Question: I would like to create an origami-like paper folding animation using WebGL or Canvas (no Flash!).
The effect I would like to reproduce is similar to the one in the <URL>.
A clear view of the final animation could be represented as follows for a cube:

I was trying to use <URL> library, but I couldn't find a way to animate a single face of a THREE.Mesh. I also tried simple CSS3 animation, but it would make very difficult to animate solid with more than 6 faces - as it is not possibile to create relationships between 2 or more faces.
Anyone can recommend other JS libraries? Or is there a way to achieve this with three.js?
Of course, it would be great if there could be a way to make it work just using canvas2d - but I think is pretty unlikely!
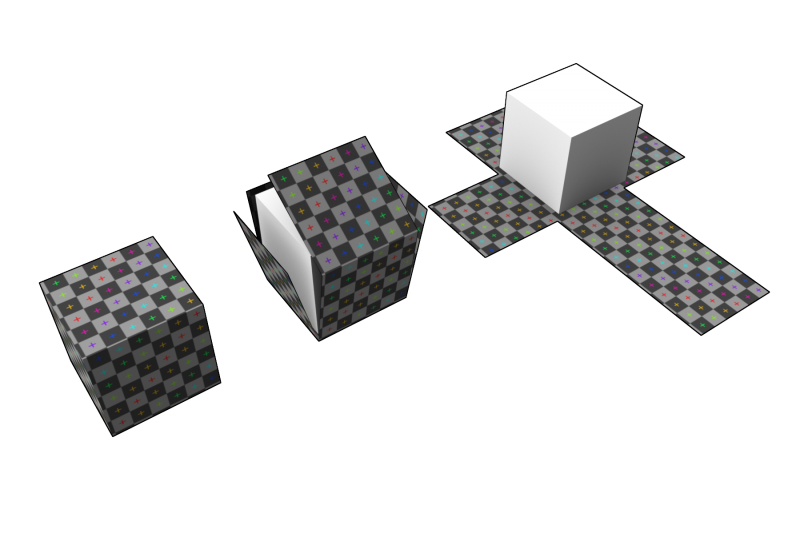
Answer: I'm not sure which framework is best, but I think it's best to use a framework that supports skinned meshes and animation playback. A quick search gave...
<URL>
...but I have no idea if it's the way to go. Three have (or at least had) support for skinning but to get the data out of a 3D-program wasn't trivial and animation playback was/is limited.